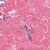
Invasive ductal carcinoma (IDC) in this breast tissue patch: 0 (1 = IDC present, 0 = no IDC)